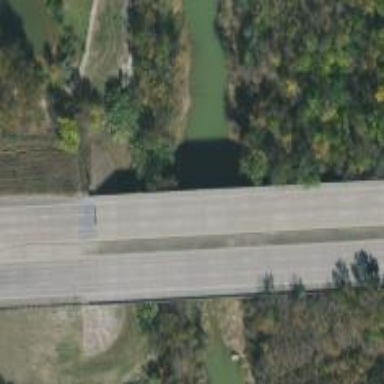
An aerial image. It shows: Primary highway with bridge.